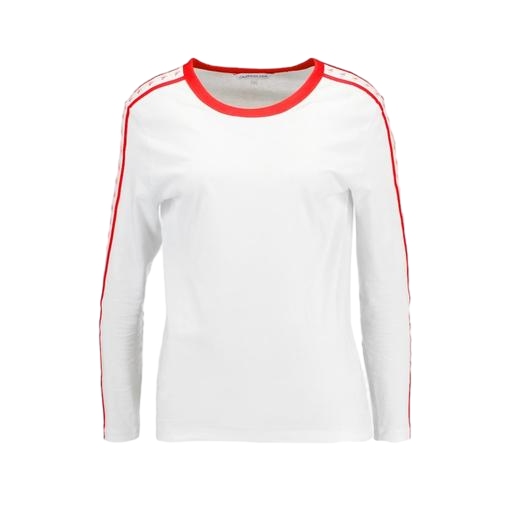
longsleeve t-shirt, long-sleeve top, long-sleeve shirt, white background